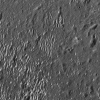
Atmospheric dust classification: not_dusty